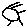
Label: sun